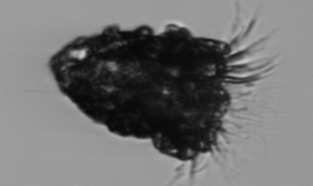
Label: Stenosemella_pacifica